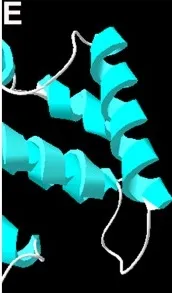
Homology modeling of wild-type and mutant RAG1. H bonds predicted are shown by green dashed line and Arabic numbers (C, D).
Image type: radiology (ct)